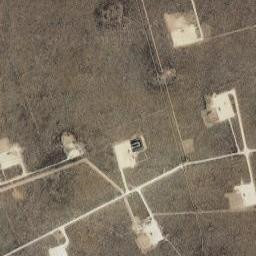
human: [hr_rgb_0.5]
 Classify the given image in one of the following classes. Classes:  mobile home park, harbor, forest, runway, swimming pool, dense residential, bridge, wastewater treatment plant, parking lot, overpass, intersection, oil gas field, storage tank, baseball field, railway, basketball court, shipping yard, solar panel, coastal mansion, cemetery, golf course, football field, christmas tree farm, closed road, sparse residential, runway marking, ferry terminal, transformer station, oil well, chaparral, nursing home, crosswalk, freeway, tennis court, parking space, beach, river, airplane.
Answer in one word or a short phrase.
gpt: oil gas field